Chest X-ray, PA view. Patient: 35 years old, sex F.
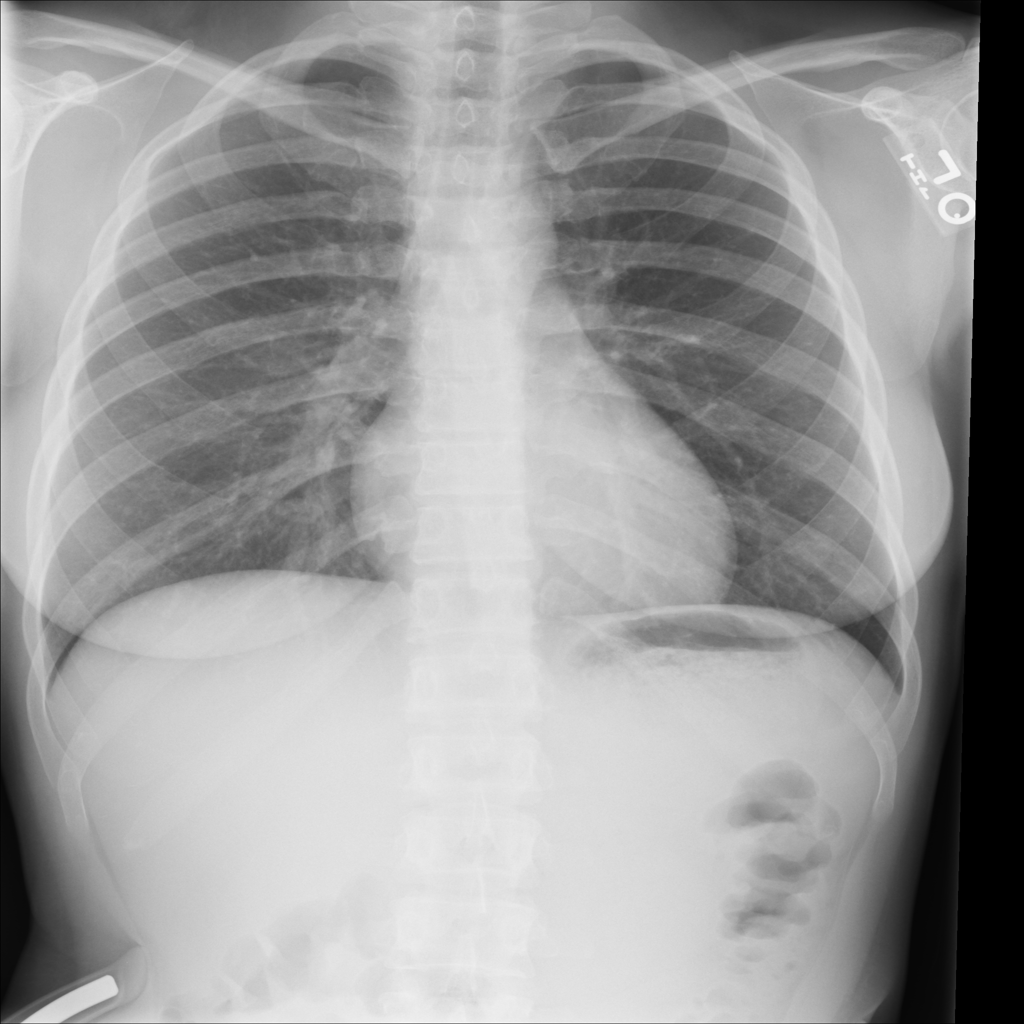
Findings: No Finding